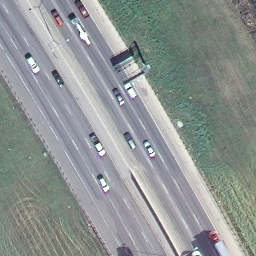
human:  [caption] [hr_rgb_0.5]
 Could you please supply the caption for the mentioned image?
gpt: There are two straight freeways closed to each other with some cars on the roads .

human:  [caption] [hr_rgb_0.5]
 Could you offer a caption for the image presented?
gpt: Two straight freeways closed to each other with some cars on the roads .

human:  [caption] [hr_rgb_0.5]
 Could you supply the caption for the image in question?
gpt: There are two straight freeways closed to each other and some plants beside the roads .

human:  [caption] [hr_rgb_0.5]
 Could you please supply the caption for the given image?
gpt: Some cars are on the freeways and some plants beside the roads .

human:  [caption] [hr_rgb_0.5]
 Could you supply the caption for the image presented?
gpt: There are some cars are on the freeways and some plants beside the roads .